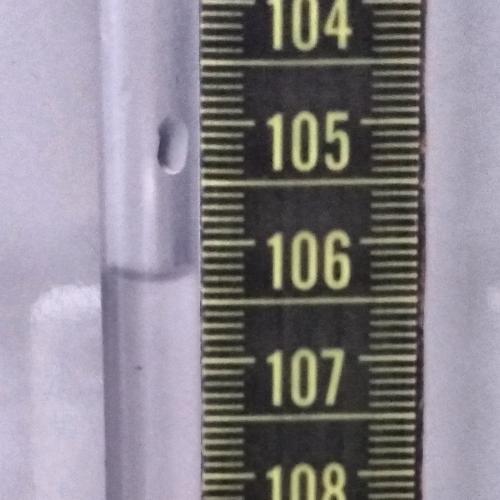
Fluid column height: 106.3 cm